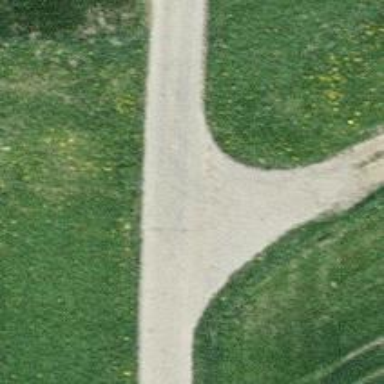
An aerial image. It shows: Track with grade 1 quality.